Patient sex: M
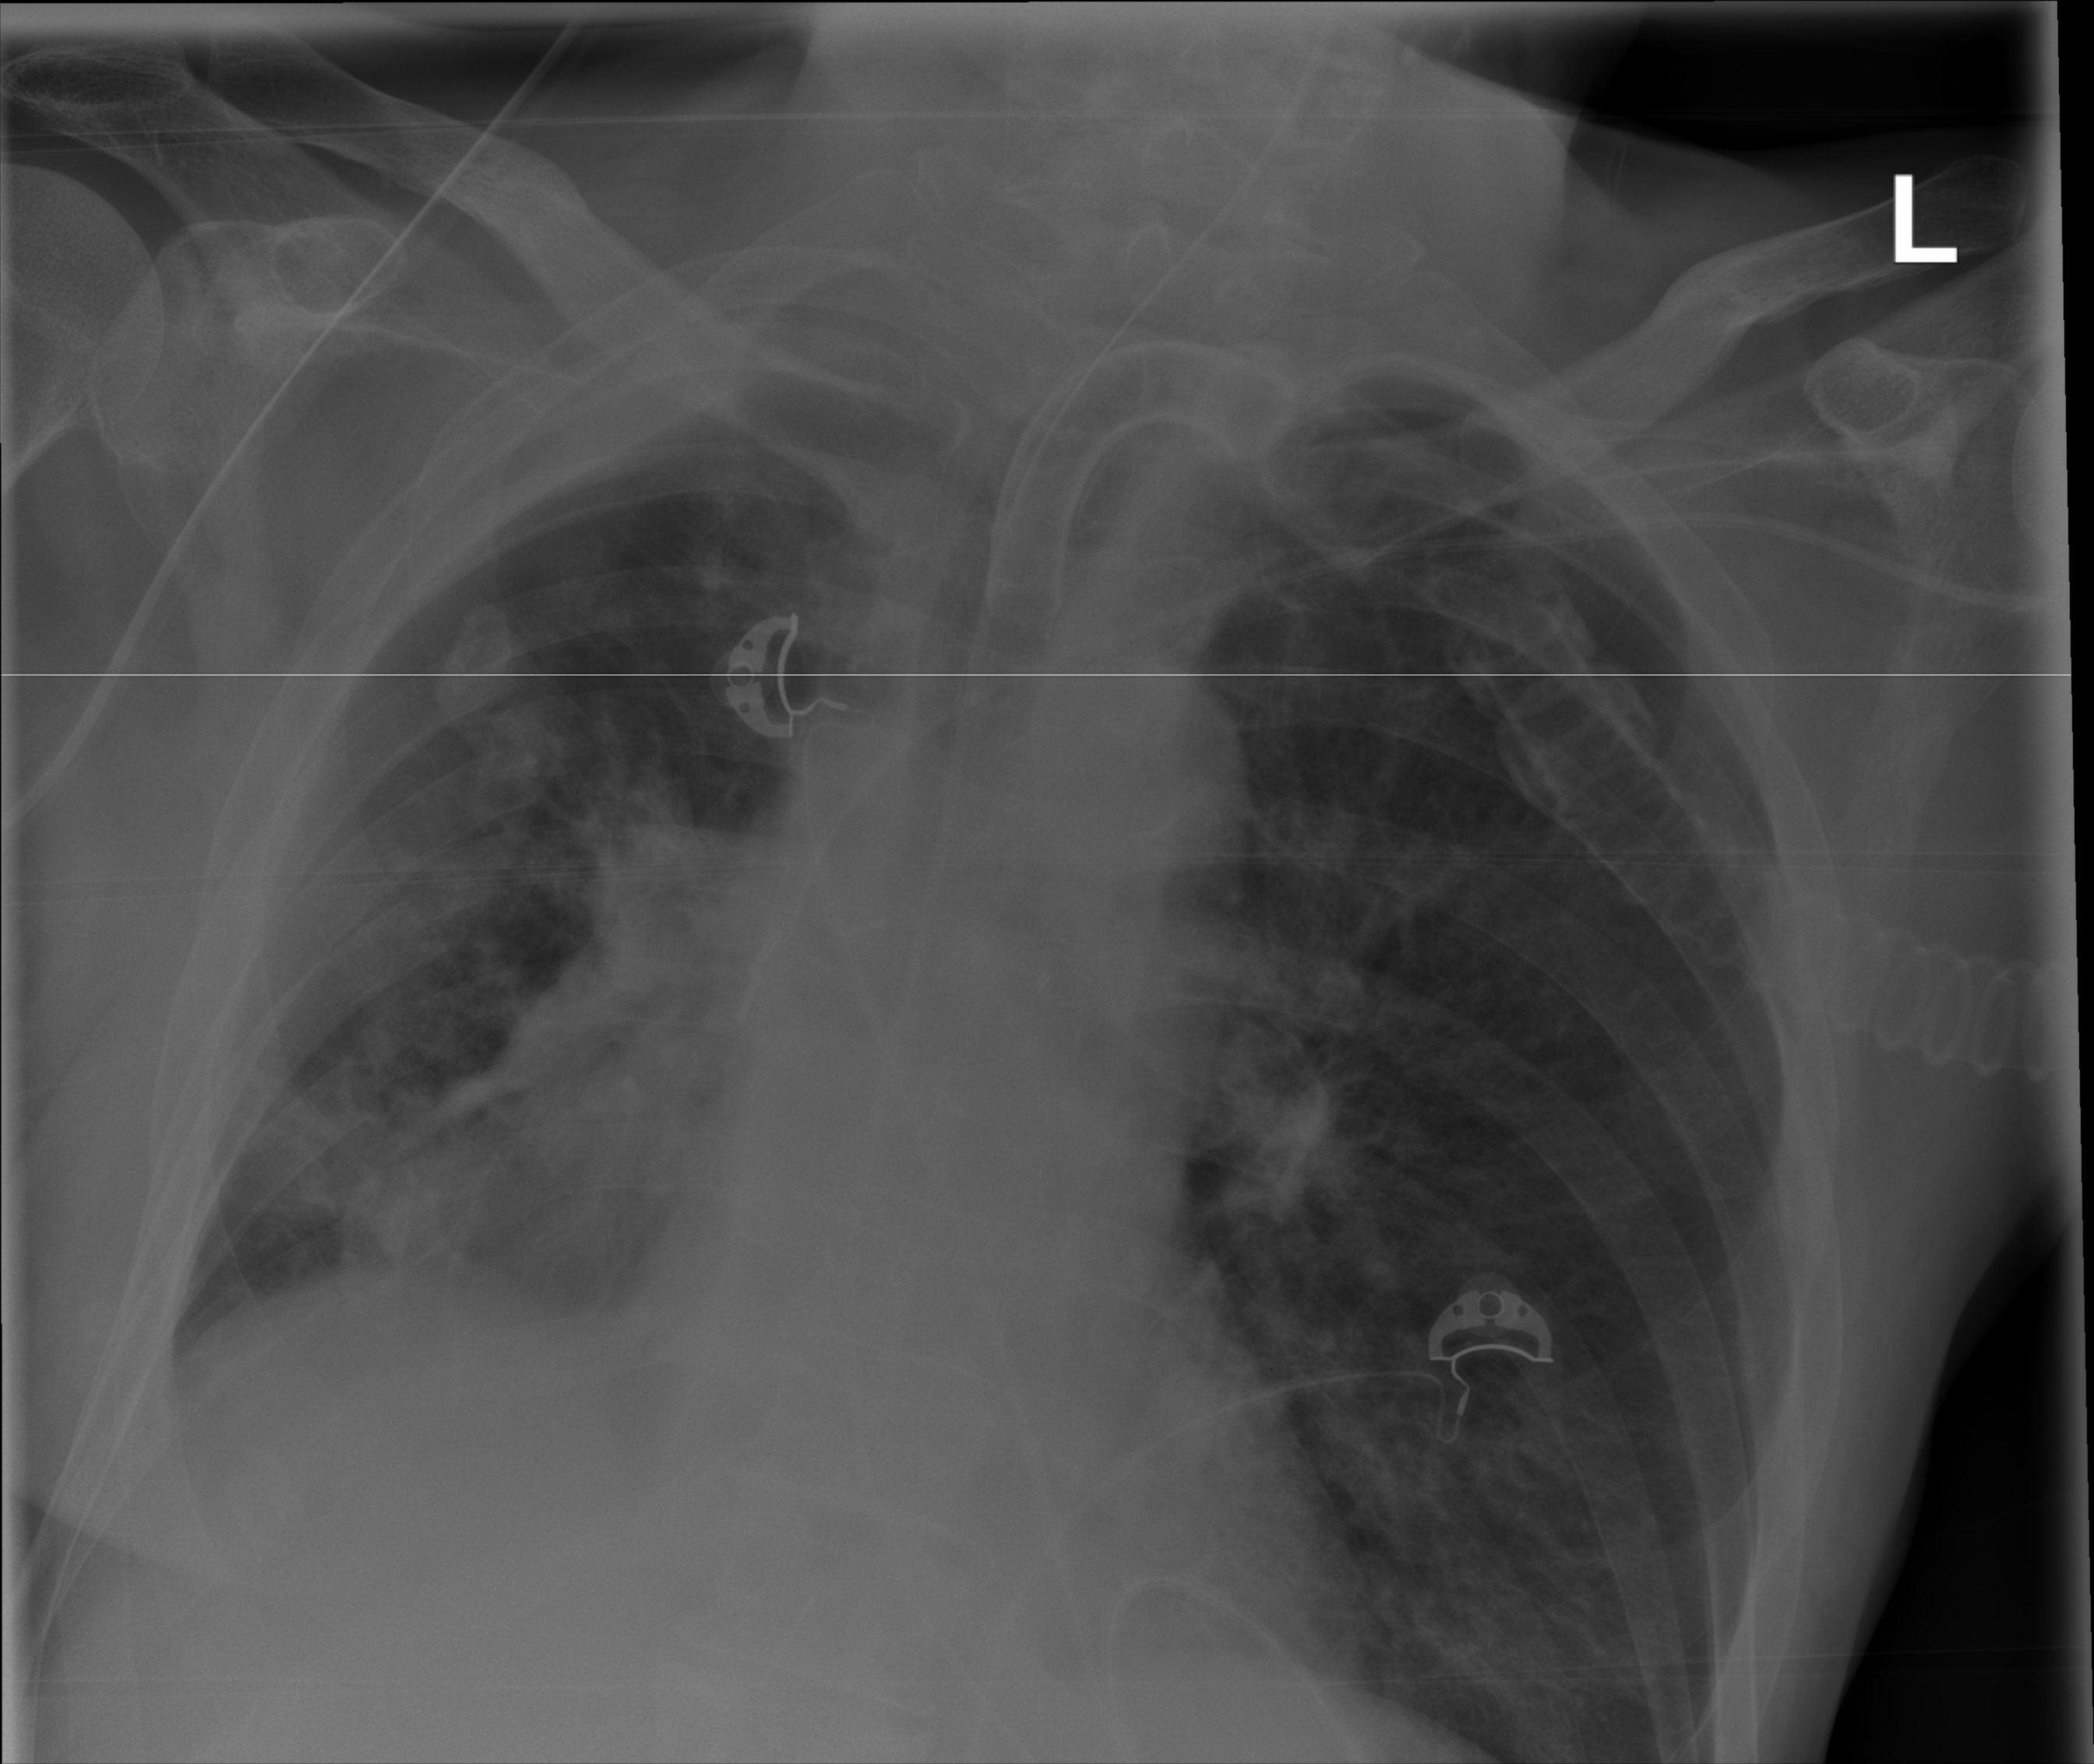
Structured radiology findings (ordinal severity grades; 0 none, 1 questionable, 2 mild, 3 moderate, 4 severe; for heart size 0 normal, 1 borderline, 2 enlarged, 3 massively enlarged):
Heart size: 0
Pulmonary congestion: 3
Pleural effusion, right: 2
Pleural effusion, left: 0
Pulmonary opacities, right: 1
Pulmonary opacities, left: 2
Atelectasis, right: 3
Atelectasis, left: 2